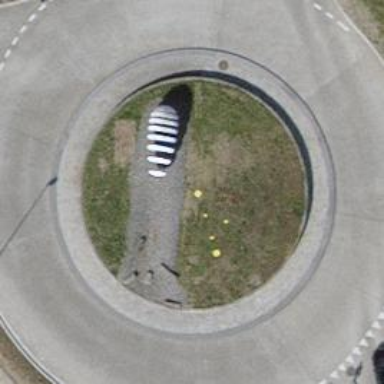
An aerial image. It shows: Tertiary road with concrete surface leading to roundabout.